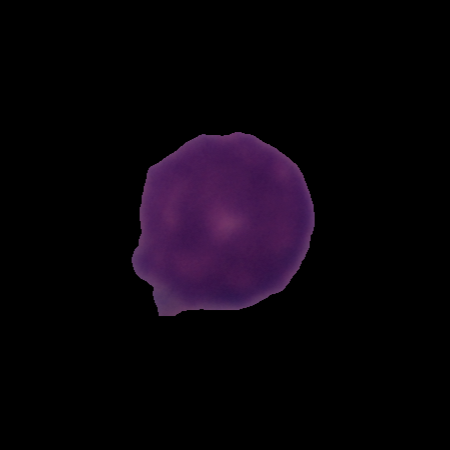
Label: cancer